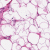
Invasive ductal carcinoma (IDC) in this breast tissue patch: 0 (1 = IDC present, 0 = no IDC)